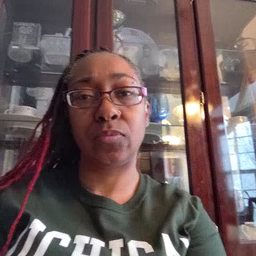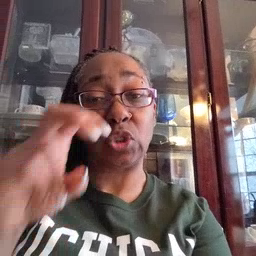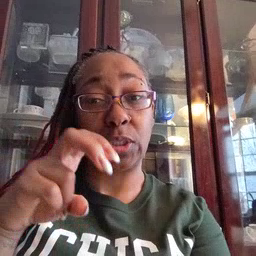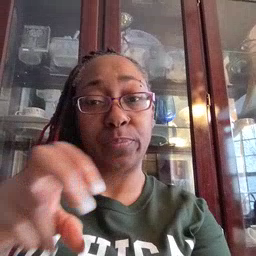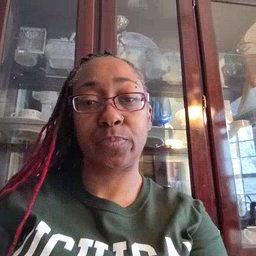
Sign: chair